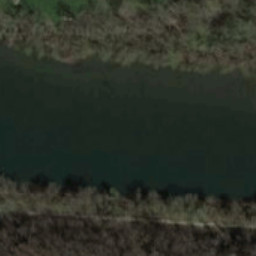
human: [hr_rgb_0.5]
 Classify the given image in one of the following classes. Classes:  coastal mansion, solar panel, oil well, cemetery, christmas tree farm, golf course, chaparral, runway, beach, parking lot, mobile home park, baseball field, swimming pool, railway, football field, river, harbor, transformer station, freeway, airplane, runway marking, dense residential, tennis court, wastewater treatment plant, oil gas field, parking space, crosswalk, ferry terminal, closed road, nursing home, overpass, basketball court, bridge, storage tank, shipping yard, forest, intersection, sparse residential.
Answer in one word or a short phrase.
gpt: river